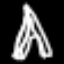
Label: The Eiffel Tower